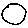
Label: moon